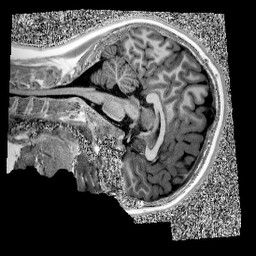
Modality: UNIT1
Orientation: sagittal
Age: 10
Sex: male
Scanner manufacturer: siemens
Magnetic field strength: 3 T
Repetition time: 4 s
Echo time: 0.00303 s